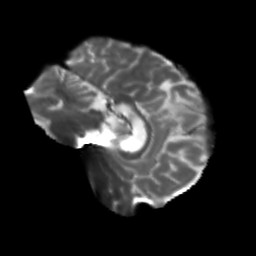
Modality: T2w
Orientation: sagittal
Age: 42
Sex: male
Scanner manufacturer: siemens
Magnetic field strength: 3 T
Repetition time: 5.25 s
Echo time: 0.08 s